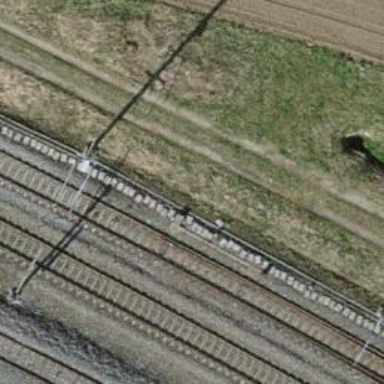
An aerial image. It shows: Railway switch.